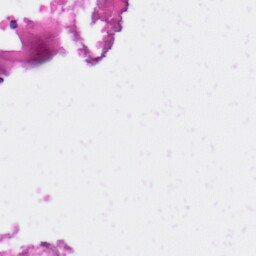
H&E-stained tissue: Skin